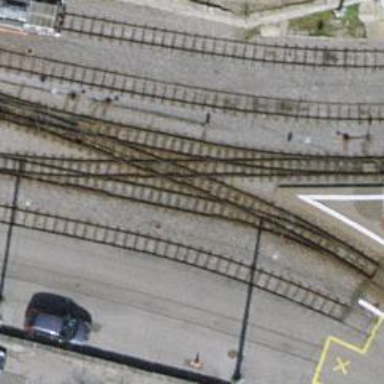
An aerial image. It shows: Narrow-gauge railway yard with electrified tracks using contact line.